Question: To celebrate my 3 month probation as a web developer concluding, I'm going to make a terminal cake for the office. In my research on the subject I came across this photo, and was wondering what the commands do?

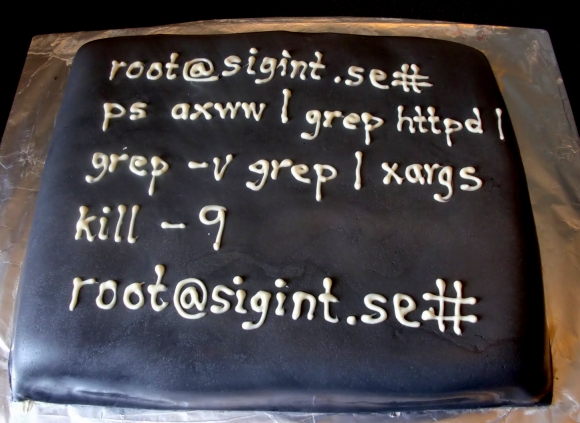
Answer: That pipeline tries to stop all of the Apache processes on the system, in a rather heavy-handed <URL> fashion.
The pipeline:
1. Gets a list of all processes on the system. (ps axww) This method is an overreach, providing more data than is actually necessary to achieve the desired end, which will cause problems later.
2. Looks for lines containing httpd, which is a common process name for the Apache web server. It could match other things accidentally, but on a machine that's supposed to just be a web server, it's fairly safe. You get lines like this out of this stage: 17652 ? Ss 0:00 /usr/bin/httpd -blah -args
The pipeline would match a vi /etc/httpd/conf.d/mime.conf command, too.
3. Filters out lines containing grep (grep -v grep) because the first grep will also find itself: 24180 pts/0 R+ 0:00 grep httpd
If you don't filter this line out, you risk killing off the first grep instance before the pipeline finishes, thereby breaking the pipeline. ps on Linux sorts its output by PID by default, so since PIDs wrap around, grep could appear before httpd, causing the cake command to actually have no effect at all.
4. Uses xargs to run kill -9 on every line found. That is, it builds commands like this and runs them: kill -9 17652 ? Ss 0:00 /usr/bin/httpd -blah -args
This may or may not do what you want. It can sometimes work because the process ID (PID) is the first thing on the line when you run ps with the axww flags. (There are other ways to run ps where the first thing on the line is something else.) The cake decorator is hoping that the implementation of kill on the system doesn't barf when it gets all the other junk following the PID on the ps output line. POSIX doesn't say what kill(1) does with non-PID arguments. It could stop at the first non-numeric argument, it could give errors for each such argument it finds, or it could silently ignore them. If the line found by ps happens to contain numbers that are valid PIDs, the command on the cake could end up killing processes you didn't intend it to.
It would be a lot better to use <URL> here, if it's available:
'''
# pgrep httpd | xargs kill -9
'''
Not only is the command shorter, it does what you actually want, reliably. It doesn't match and then filter out 'grep' processes, it only matches on the process name, and it doesn't pass non-PID junk to 'kill'.
Systems with 'pgrep' often also have the command 'pkill', which wraps up that pipeline into a single command:
'''
# pkill httpd
'''
You can add '-9' here to forcibly terminate 'httpd' processes if you want, but I will leave it off from here on. I've ordered these commands to be increasingly discriminate, so it also makes sense to make them decreasingly , if you will.
If your system doesn't have 'pgrep' or 'pkill', it may have <URL>:
'''
# kill $(pidof httpd)
'''
Yet another method is to use <URL>:
'''
# killall httpd
'''
Beware, the 'killall' command may do <URL> on non-Linux OSes.
The safest method is to use your OS's normal "stop the web server" command, however. Examples:
'''
# service httpd stop
# /etc/init.d/httpd stop
# systemctl stop httpd.service
# launchctl unload /System/Library/LaunchDaemons/org.apache.httpd.plist
'''
Apache includes a "stop Apache nicely" command:
'''
# apachectl stop
'''
That command will only stop Apache proper, however. The OS-specific commands above may do other cleanup actions as well. If Apache was started by the OS, you should use the OS's own command to stop it, too.